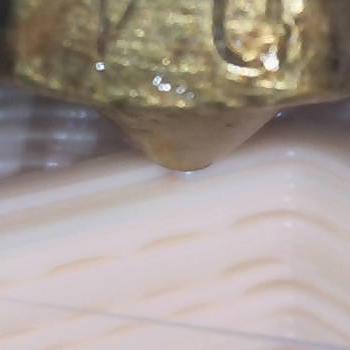
Flow rate: 100%